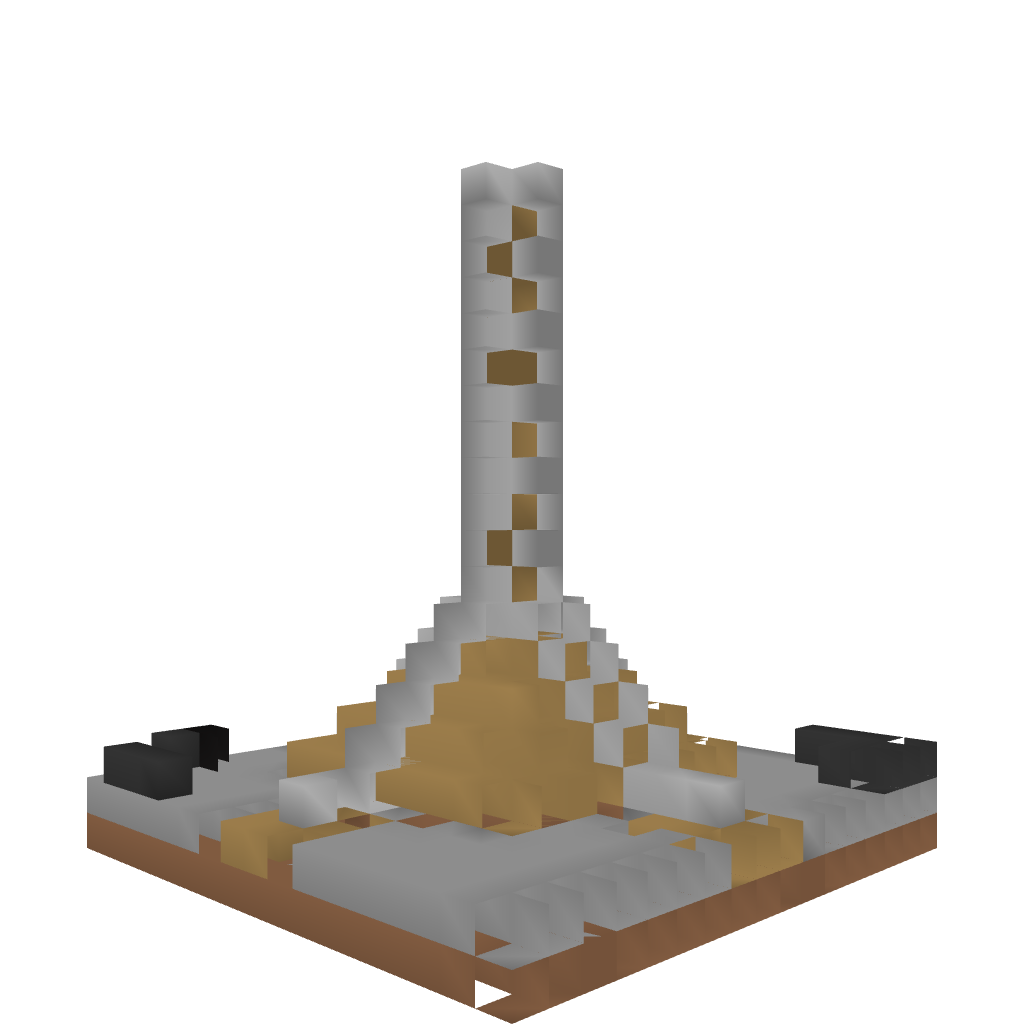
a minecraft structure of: Water fountain!